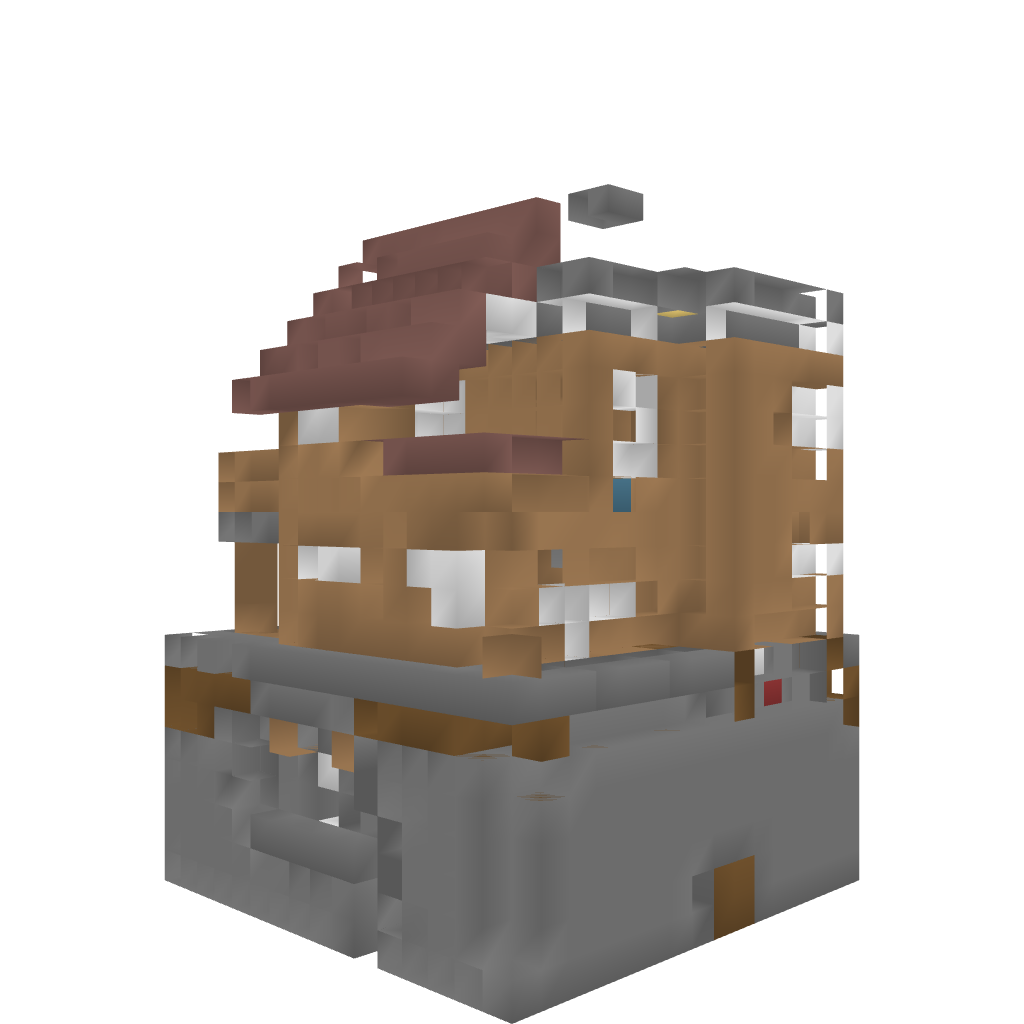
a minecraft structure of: A Schwoerer Haus Building bad low quality